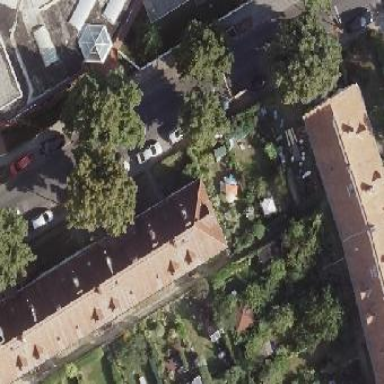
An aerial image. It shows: Gabled building with roof made of roof tiles.